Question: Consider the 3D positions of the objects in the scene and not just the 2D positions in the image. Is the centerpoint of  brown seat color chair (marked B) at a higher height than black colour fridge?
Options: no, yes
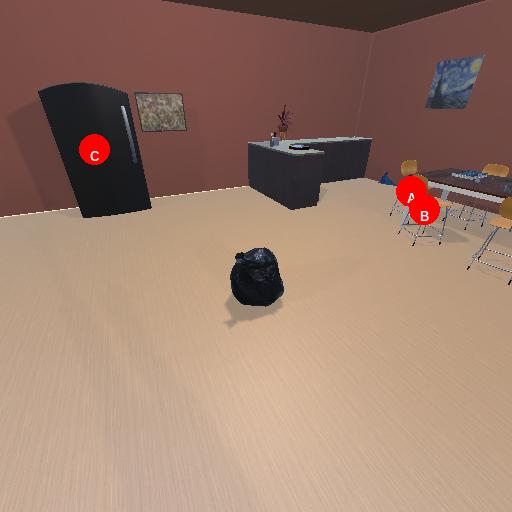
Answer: no